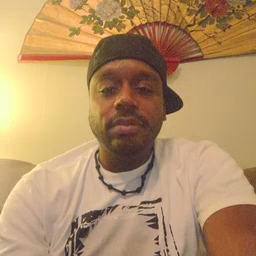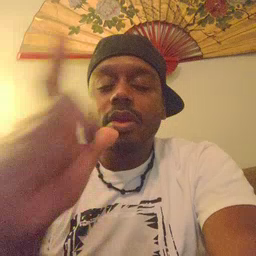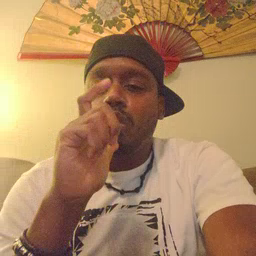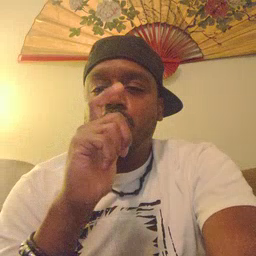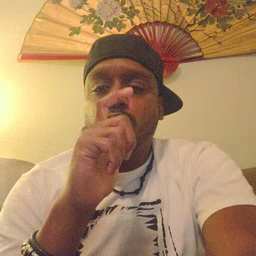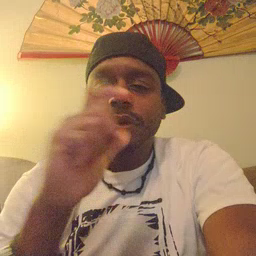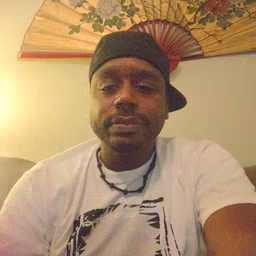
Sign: who